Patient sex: F
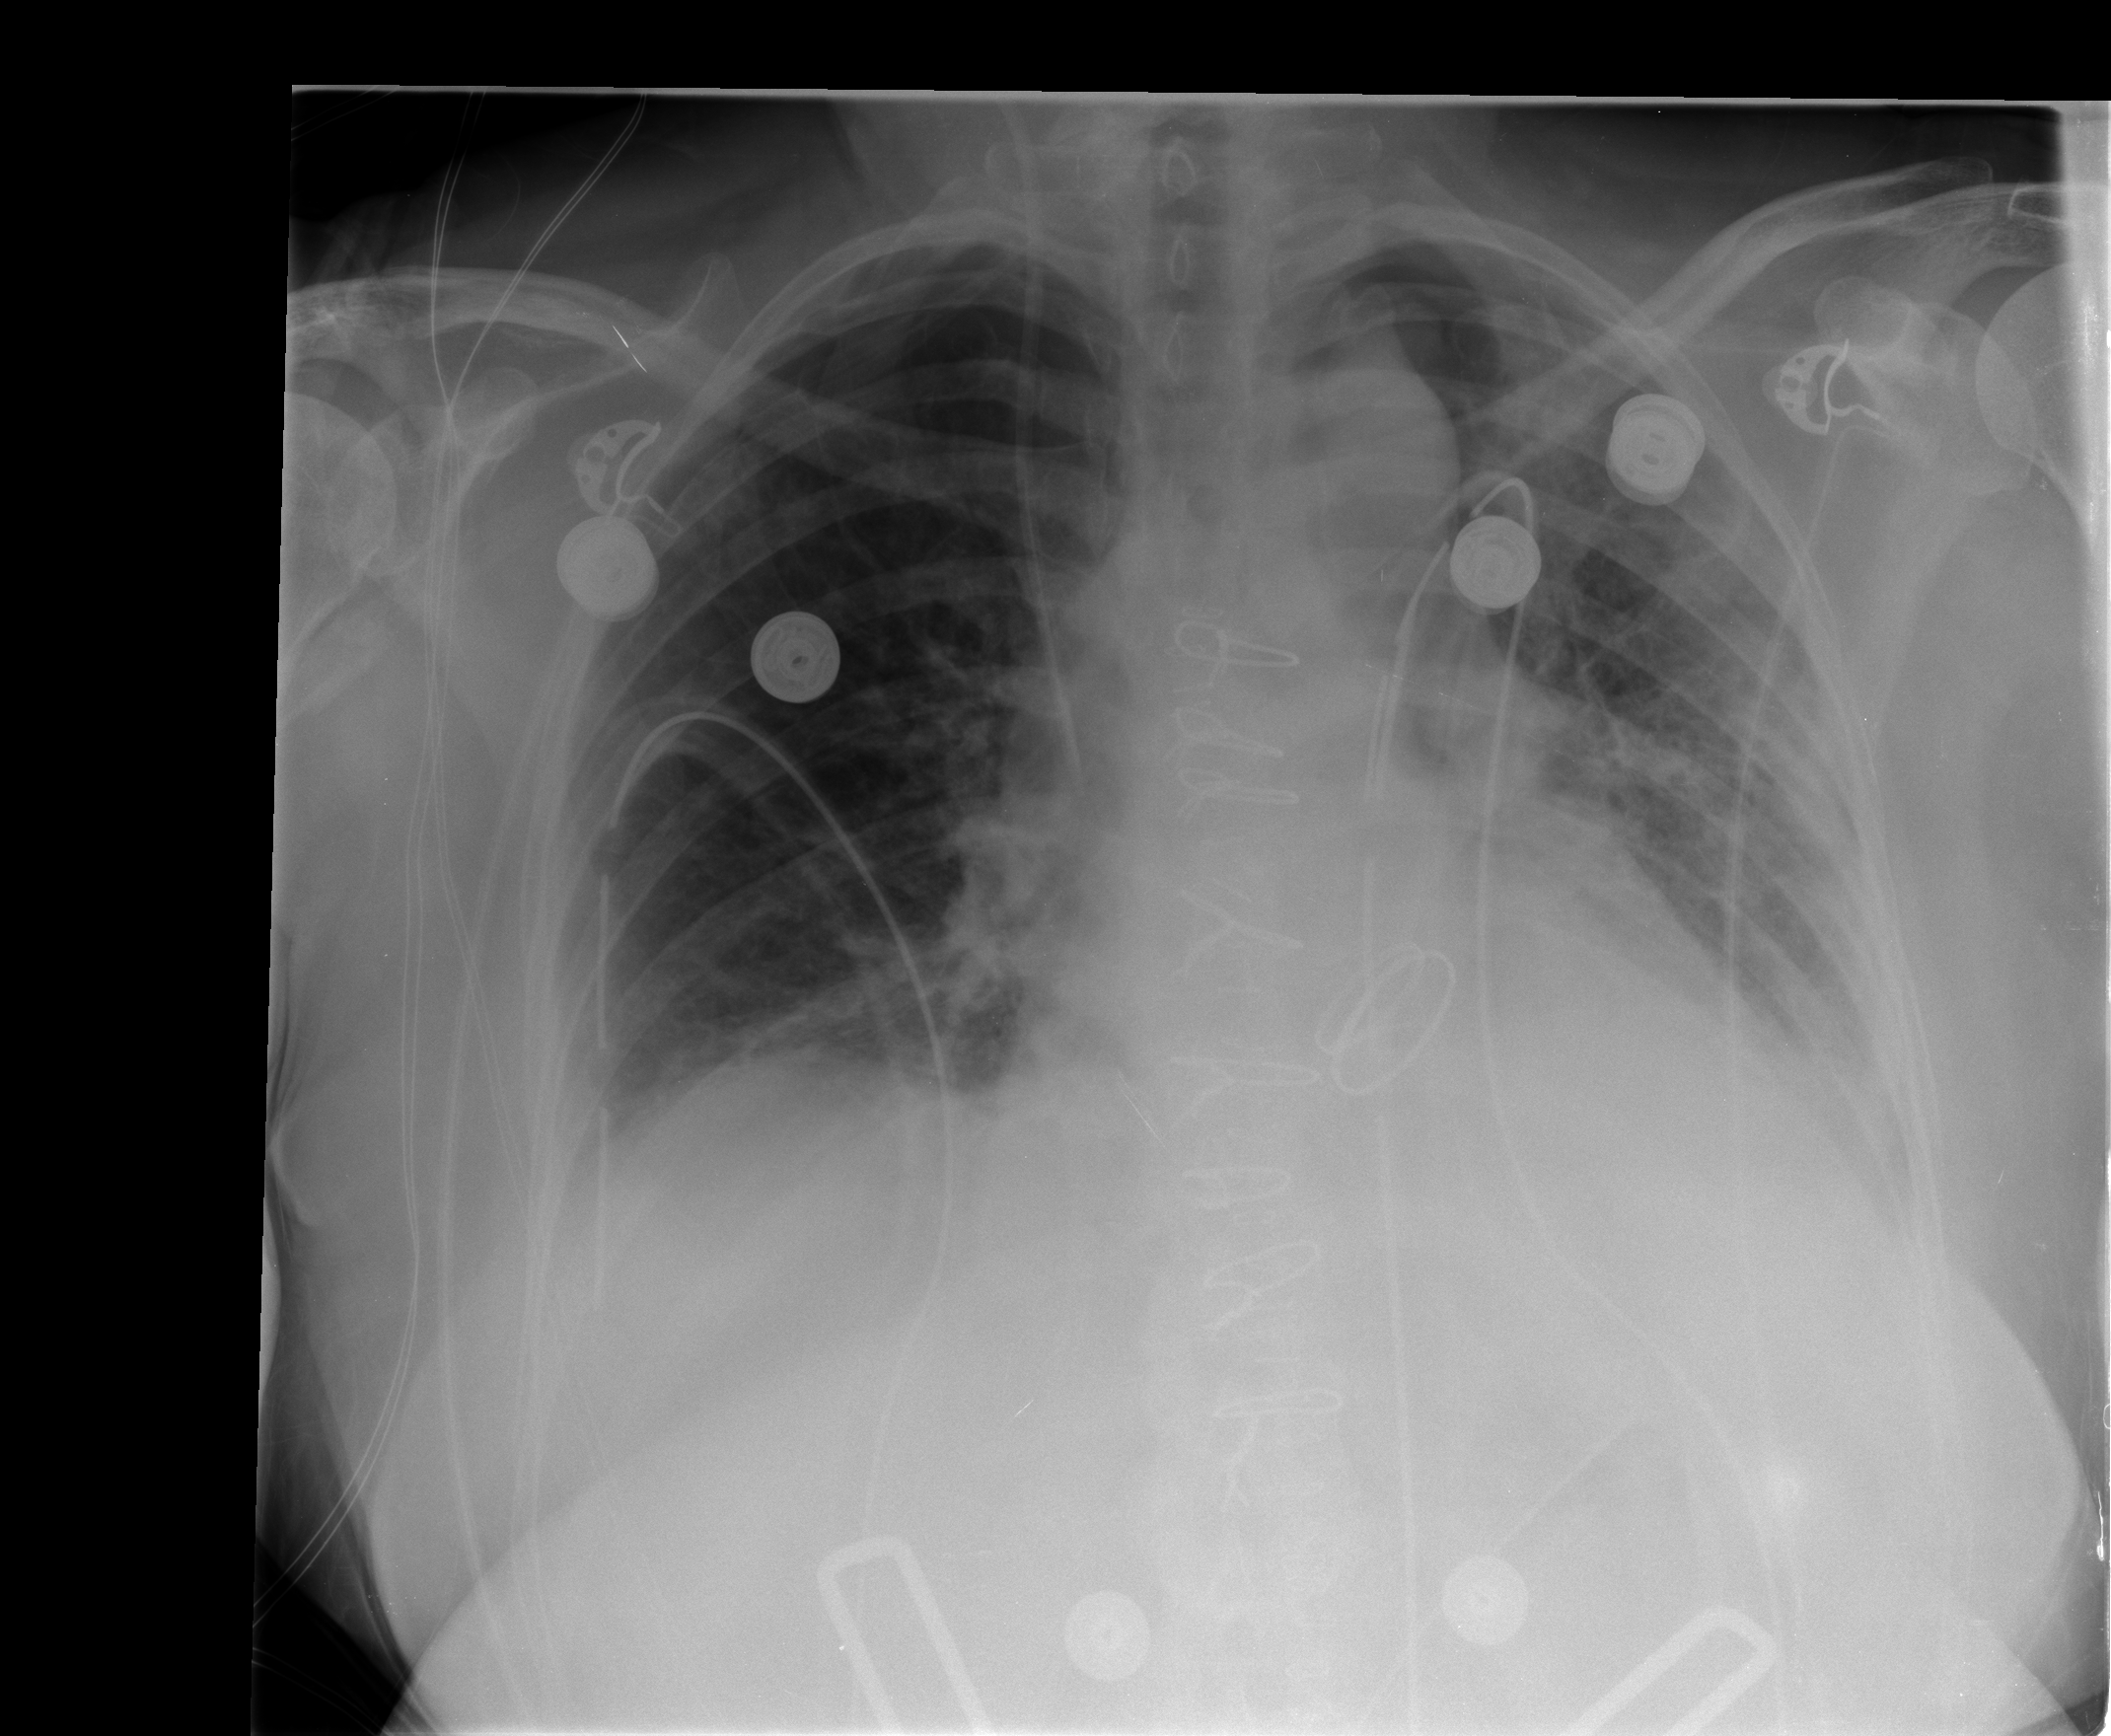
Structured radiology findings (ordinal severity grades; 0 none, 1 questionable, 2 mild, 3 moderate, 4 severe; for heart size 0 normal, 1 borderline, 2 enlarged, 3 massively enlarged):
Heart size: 1
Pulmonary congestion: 0
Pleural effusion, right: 0
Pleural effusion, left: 1
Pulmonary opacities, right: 0
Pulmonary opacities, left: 2
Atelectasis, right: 0
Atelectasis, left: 2